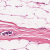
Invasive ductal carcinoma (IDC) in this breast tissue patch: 0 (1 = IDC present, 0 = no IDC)